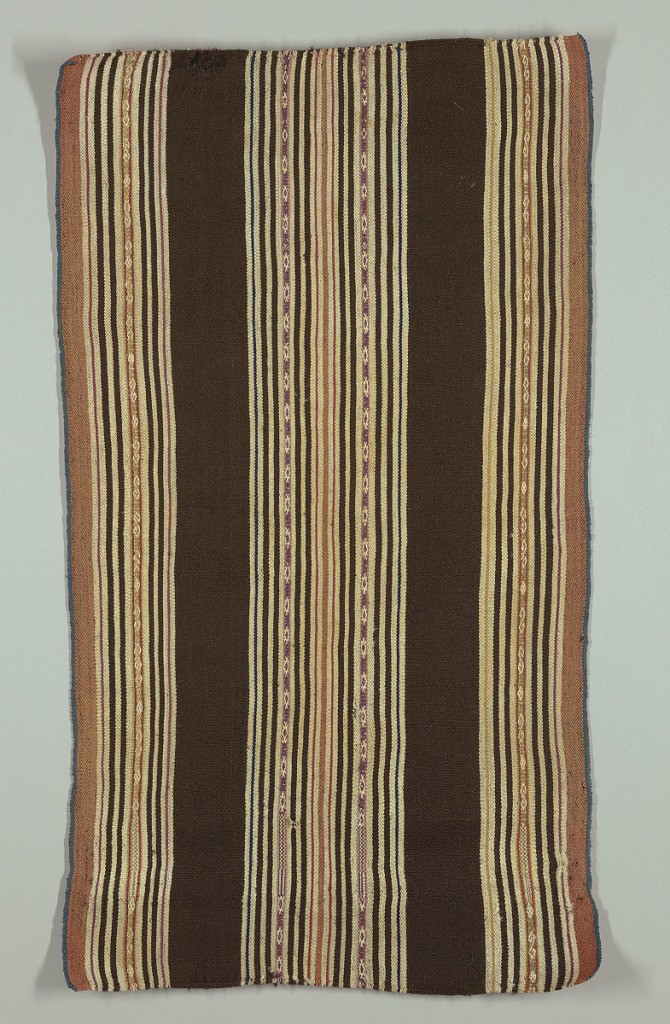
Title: Textile
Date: early 19th century
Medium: wool Technique: length of rep with warp-patterned stripes
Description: Broad dark brown stripes alternating with groups of cream, tan, yellow, pink, blue, and brown pencil-stripes, with central geometrically decorated stripes in same colors, warp-patterned. Narrow bright blue selvages continuous with field. Double loom cord, top and bottom.